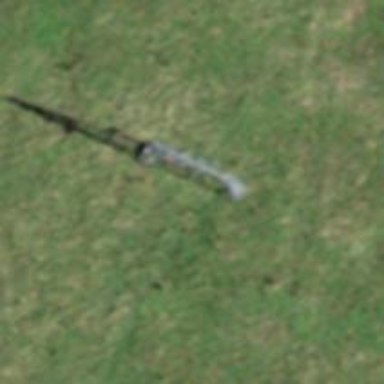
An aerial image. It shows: Pylon used for aerialway.